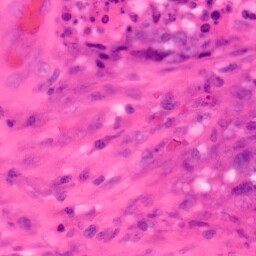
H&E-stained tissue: Colon